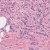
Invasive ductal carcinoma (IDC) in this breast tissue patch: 1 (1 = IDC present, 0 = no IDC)